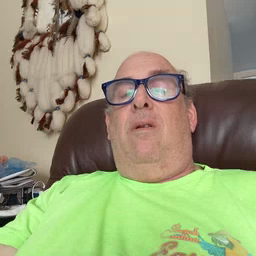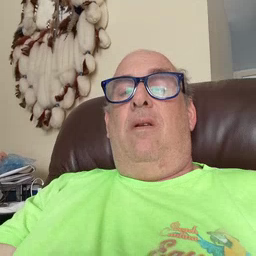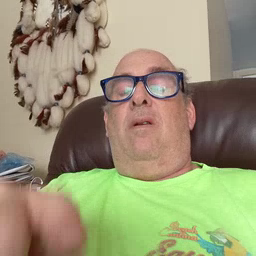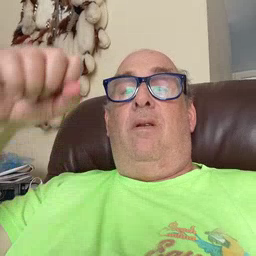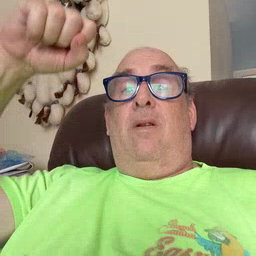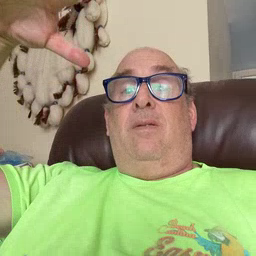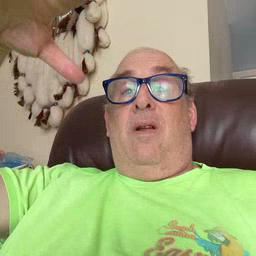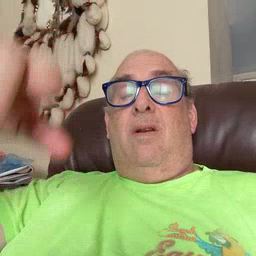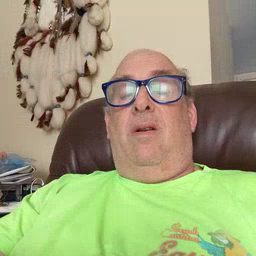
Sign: sun